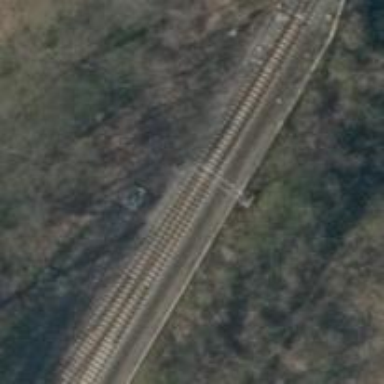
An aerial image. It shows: Railway switch.